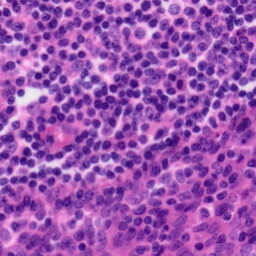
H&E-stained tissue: Tonsil